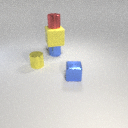
small yellow metal cylinder to the left of small blue metal cylinder